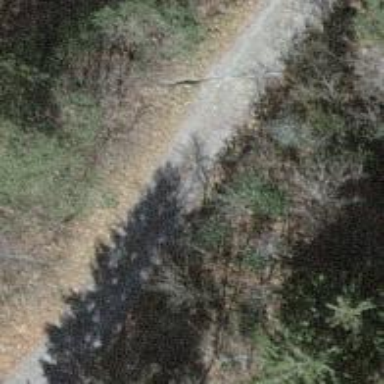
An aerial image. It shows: Gravel track with grade 2 quality.